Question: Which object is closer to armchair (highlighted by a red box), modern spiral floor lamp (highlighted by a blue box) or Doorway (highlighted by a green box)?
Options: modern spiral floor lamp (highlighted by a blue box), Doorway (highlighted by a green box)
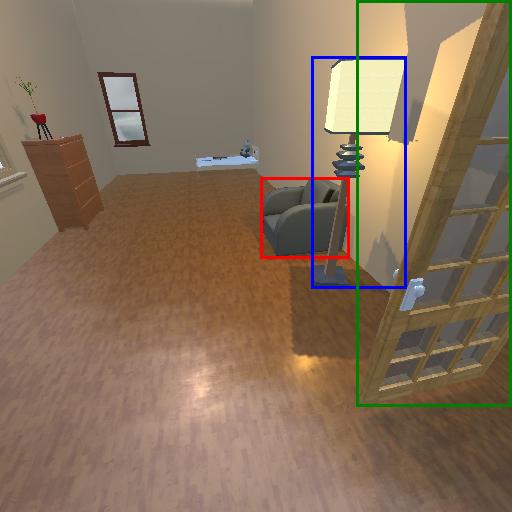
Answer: modern spiral floor lamp (highlighted by a blue box)